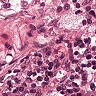
Metastatic tissue present: no